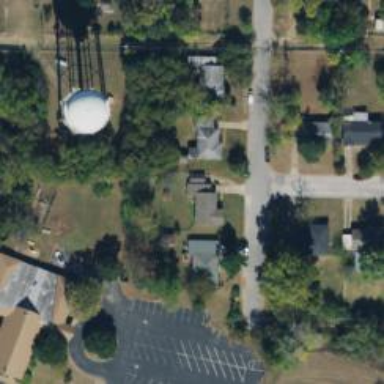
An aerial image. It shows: Water tower that is man-made.